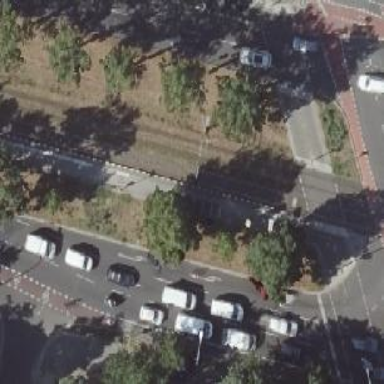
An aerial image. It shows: Tram stop.